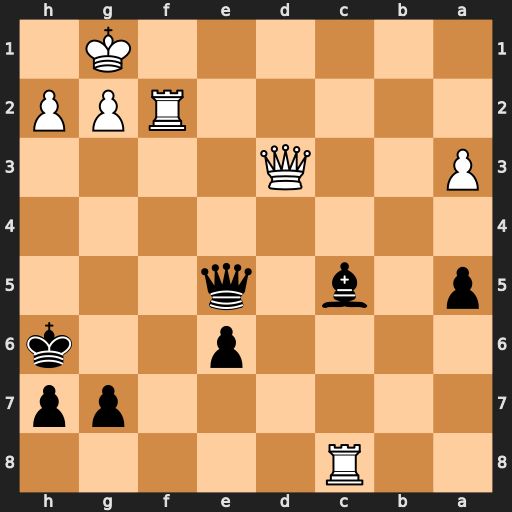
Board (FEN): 2R5/6pp/4p2k/p1b1q3/8/P2Q4/5RPP/6K1
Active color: b
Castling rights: -
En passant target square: -
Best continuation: Qe1+ Qf1 Bxf2+ Kh1 Qxf1#